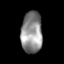
Tissue: prostate
Cell type: T cells
Senescence score: 0.3398
Nuclear area (px): 862
Mean DAPI intensity: 141.621